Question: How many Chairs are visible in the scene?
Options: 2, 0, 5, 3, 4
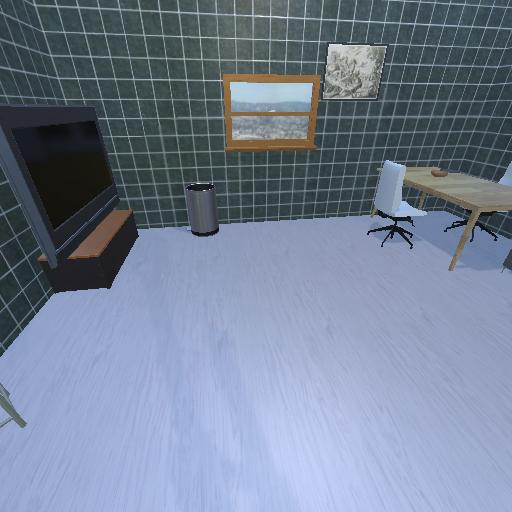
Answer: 2